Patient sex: M
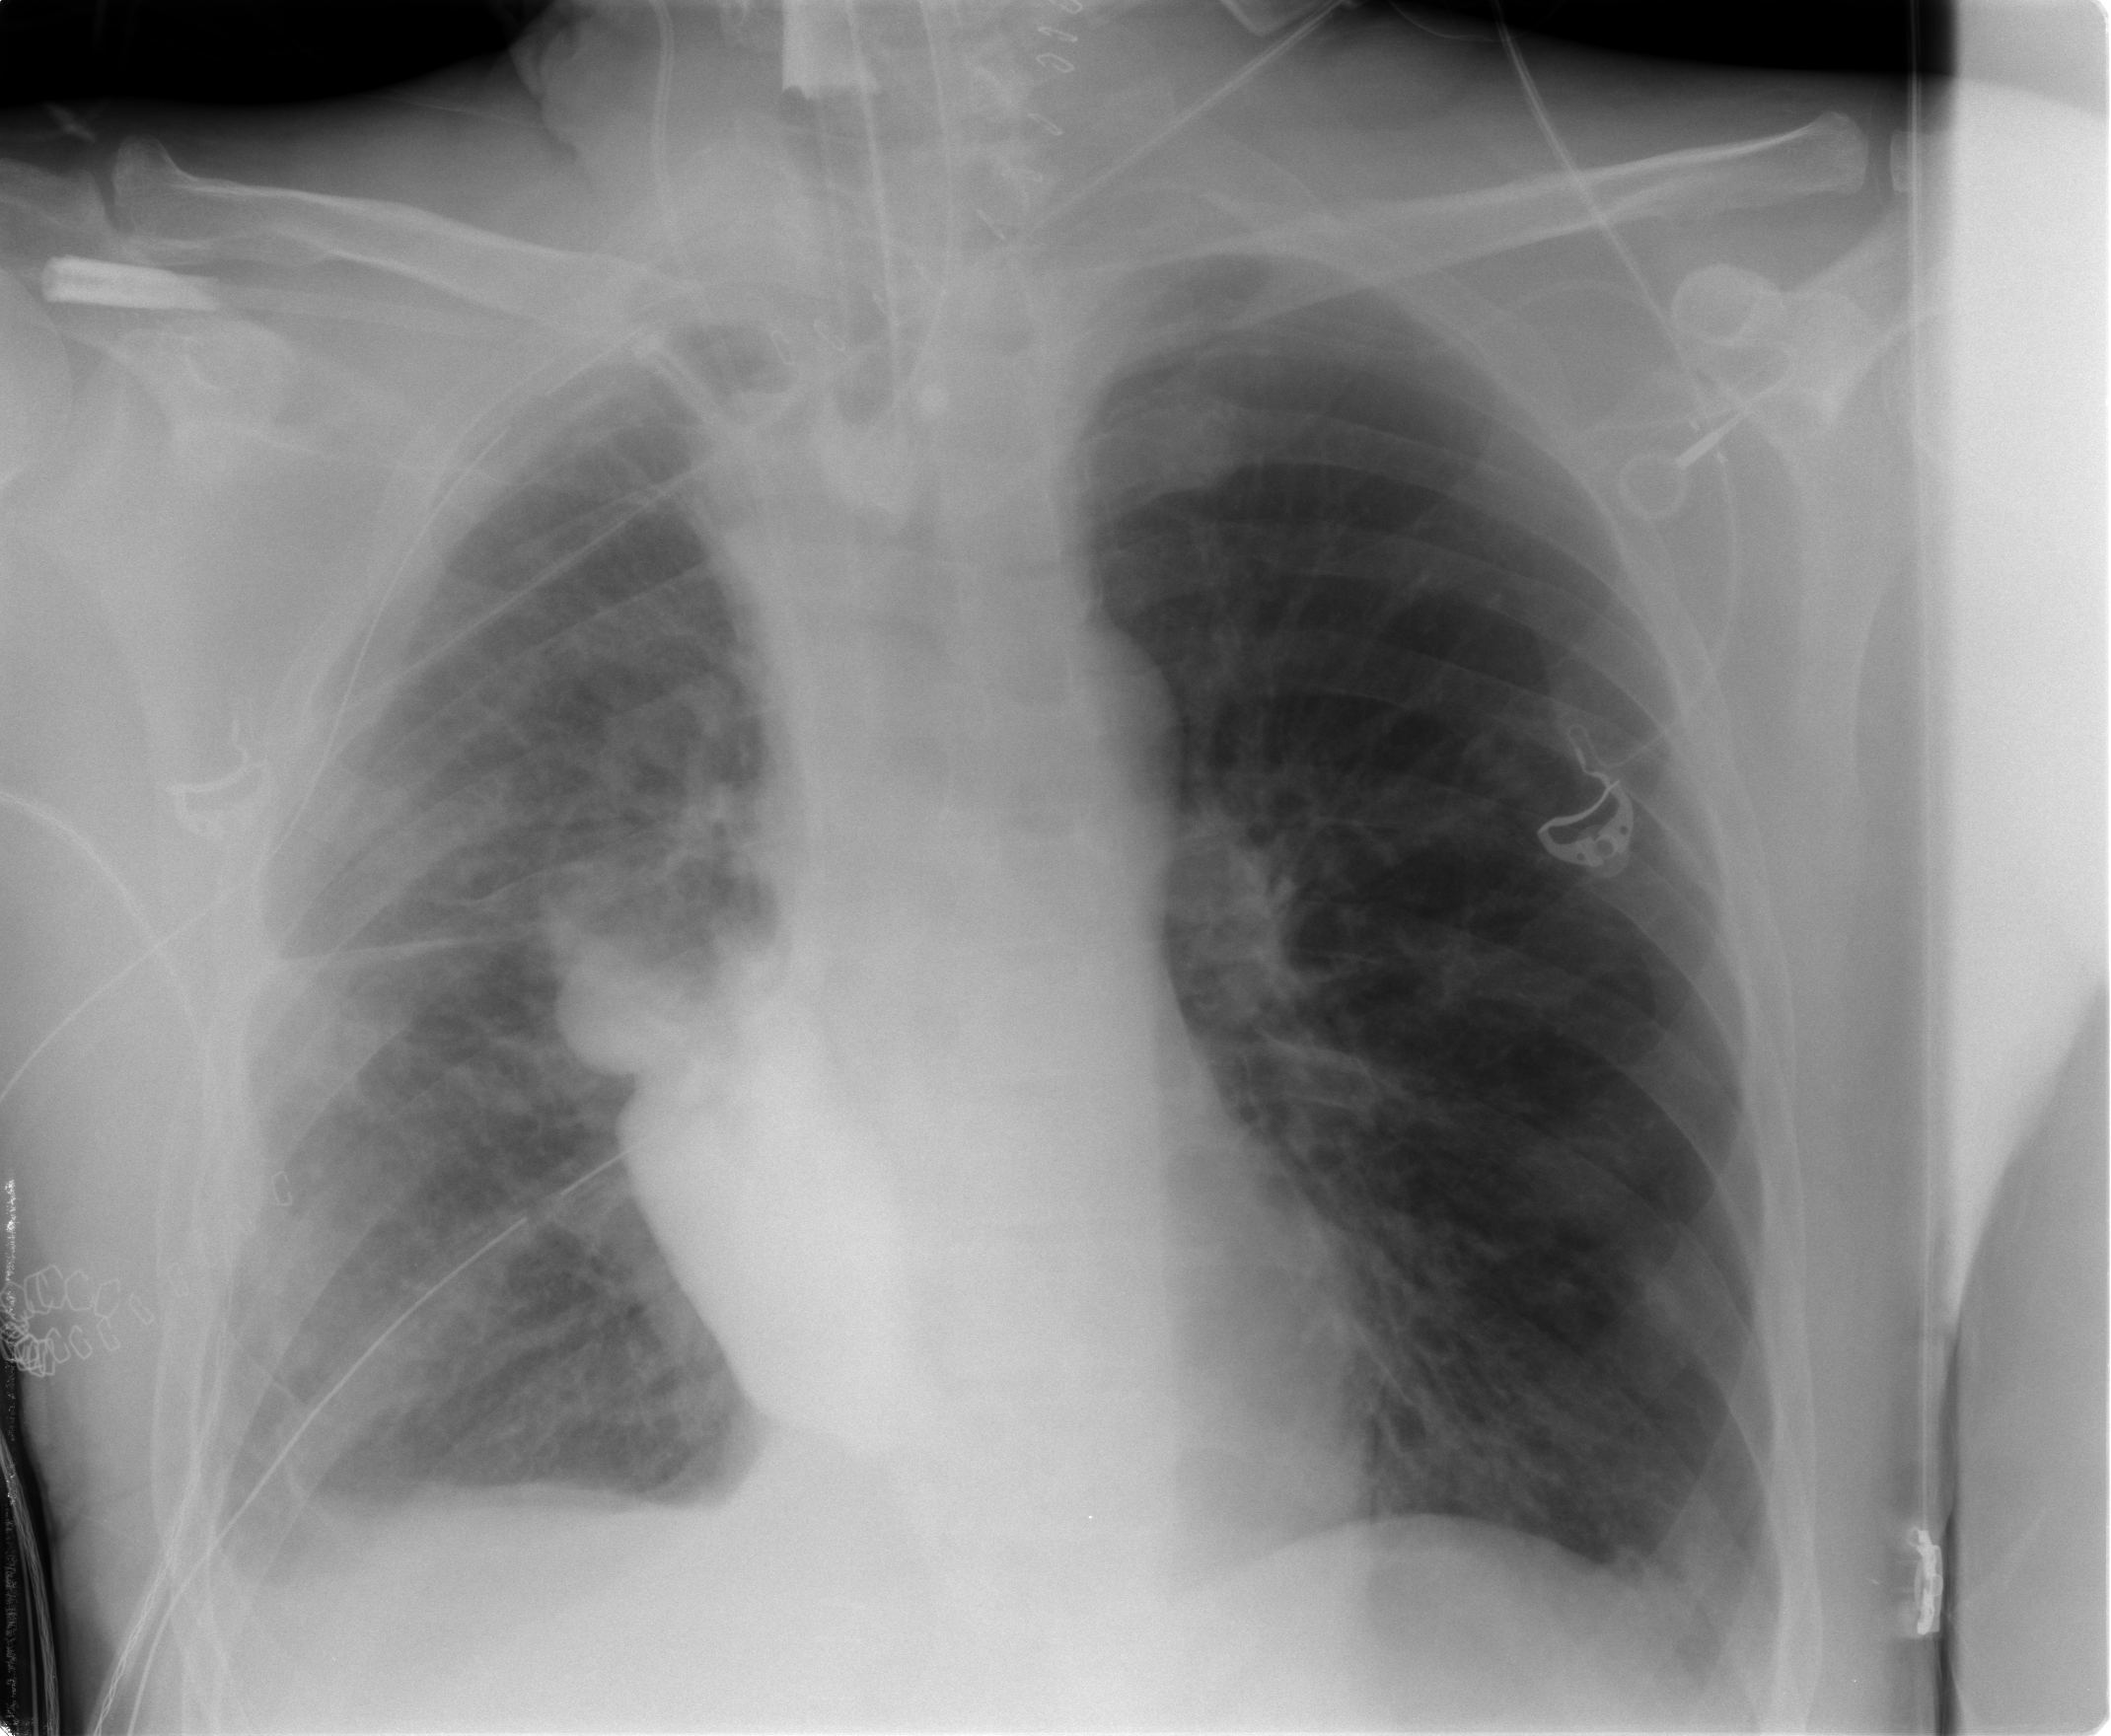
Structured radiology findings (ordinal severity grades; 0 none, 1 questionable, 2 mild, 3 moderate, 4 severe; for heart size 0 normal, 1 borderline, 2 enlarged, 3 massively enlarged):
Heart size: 0
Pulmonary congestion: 0
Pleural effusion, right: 2
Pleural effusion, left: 0
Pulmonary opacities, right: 3
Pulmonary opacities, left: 0
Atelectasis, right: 2
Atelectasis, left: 0